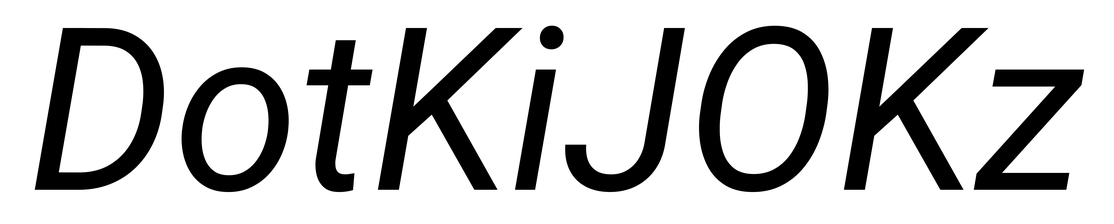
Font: Roboto-Italic_Italic